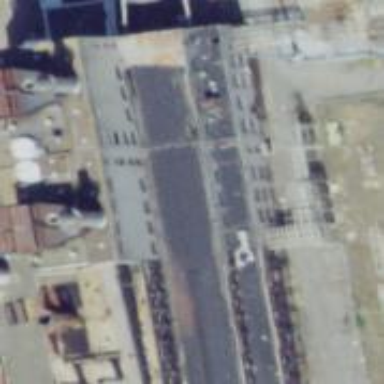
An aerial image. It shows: Building with coal generator.